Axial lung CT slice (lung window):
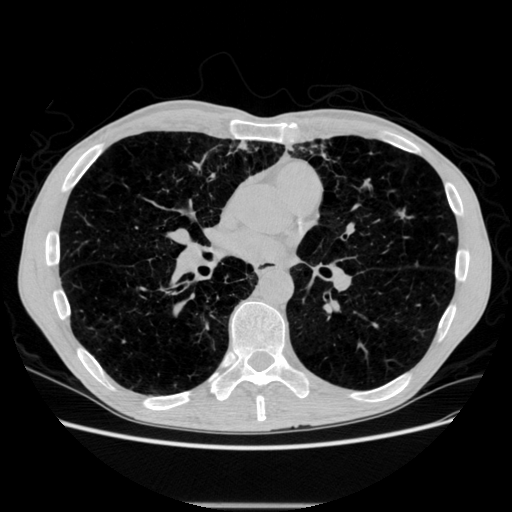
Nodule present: no